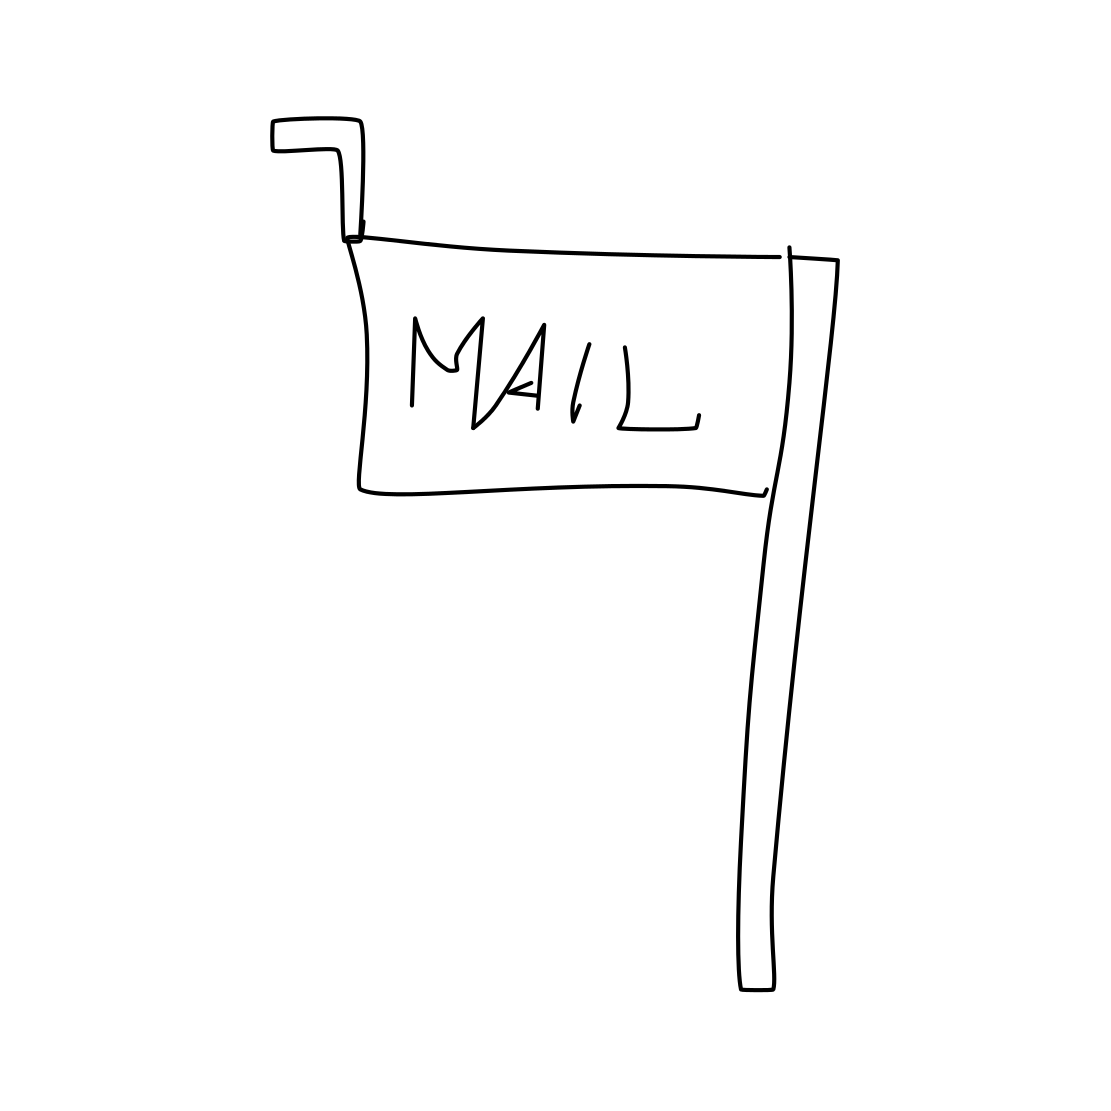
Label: mailbox